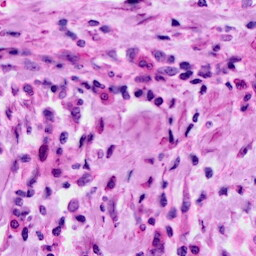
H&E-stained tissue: Cervix